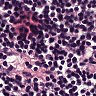
Metastatic tissue present: no